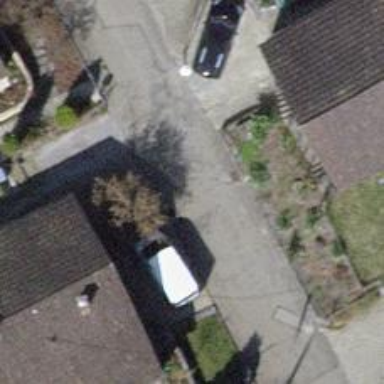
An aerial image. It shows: Smooth asphalt road in residential area.